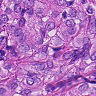
Metastatic tissue present: yes